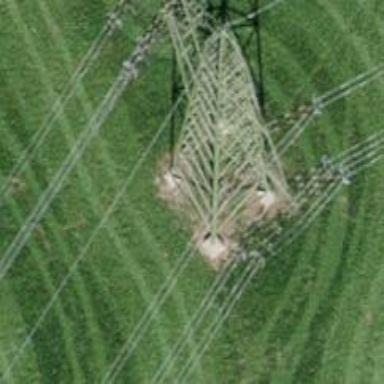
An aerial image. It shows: Power tower.